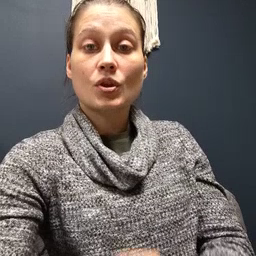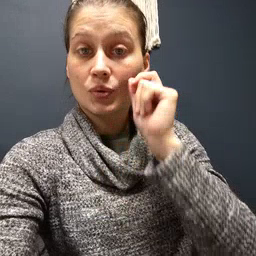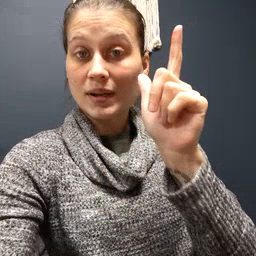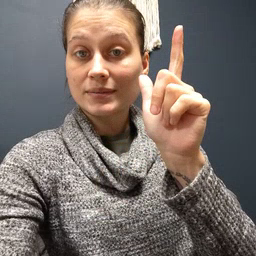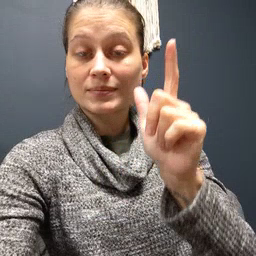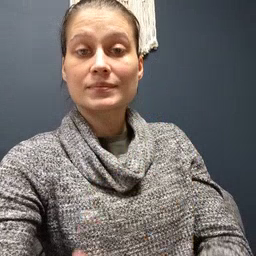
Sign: wake